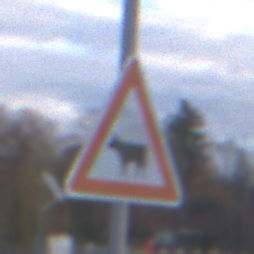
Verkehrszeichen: ViehtriebRechts
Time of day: SunriseSunset
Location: Outdoor (Suburban)
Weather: PartlyCloudy
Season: NotSpecified
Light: Natural